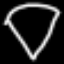
Label: diamond